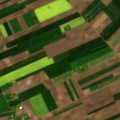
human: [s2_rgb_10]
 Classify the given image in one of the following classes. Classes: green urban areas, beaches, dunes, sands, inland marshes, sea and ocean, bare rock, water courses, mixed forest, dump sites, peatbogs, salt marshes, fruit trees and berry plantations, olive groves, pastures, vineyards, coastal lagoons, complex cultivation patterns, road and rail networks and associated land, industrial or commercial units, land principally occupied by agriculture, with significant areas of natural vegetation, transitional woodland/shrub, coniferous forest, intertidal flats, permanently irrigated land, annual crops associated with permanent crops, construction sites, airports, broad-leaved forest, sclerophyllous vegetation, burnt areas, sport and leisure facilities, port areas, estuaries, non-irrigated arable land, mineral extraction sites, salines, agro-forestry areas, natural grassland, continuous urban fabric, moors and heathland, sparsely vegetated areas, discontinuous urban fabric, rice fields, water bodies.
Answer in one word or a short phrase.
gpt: non-irrigated arable land, complex cultivation patterns